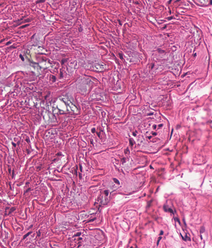
Tumor epithelial tissue: no
Tumor-associated stroma tissue: yes
Normal tissue: no